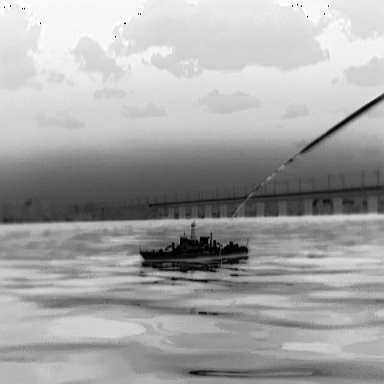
There is a warship in the infrared image.